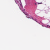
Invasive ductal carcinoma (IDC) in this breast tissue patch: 0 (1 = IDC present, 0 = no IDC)